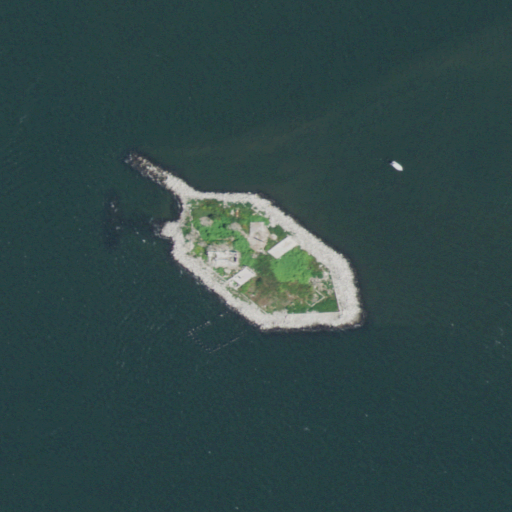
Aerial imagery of island in New York named Swinburne Island containing open water, herbaceous wetlands, low intensity development, and medium intensity development